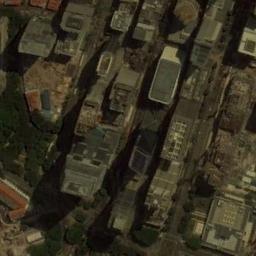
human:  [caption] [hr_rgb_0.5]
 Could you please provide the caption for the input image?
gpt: A dense commercial area has lots of buildings of different heights .

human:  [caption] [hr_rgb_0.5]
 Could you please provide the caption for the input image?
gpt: There aren't many cars on the road next to the building .

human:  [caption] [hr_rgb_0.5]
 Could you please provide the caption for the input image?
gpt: In a business district there are several tall buildings of different shapes and several roads with many cars and many trees .

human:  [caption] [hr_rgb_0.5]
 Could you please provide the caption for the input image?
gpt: The commercial area is consist of many buildings .

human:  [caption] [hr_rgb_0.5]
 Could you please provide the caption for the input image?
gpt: There are many buildings on a commercial area .